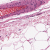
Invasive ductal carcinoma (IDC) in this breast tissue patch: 0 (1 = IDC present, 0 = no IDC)